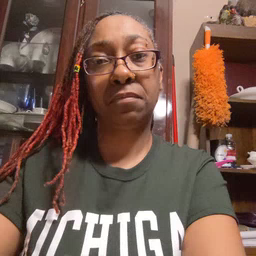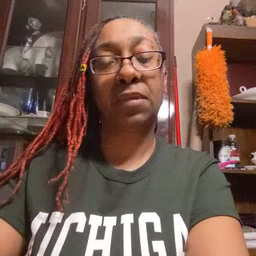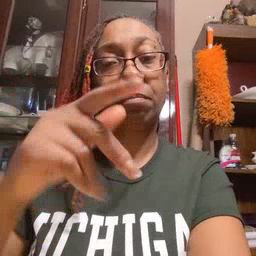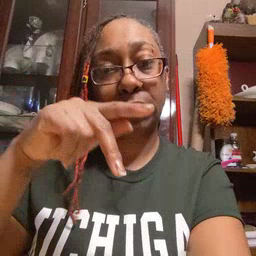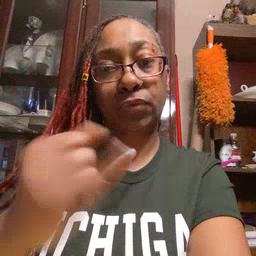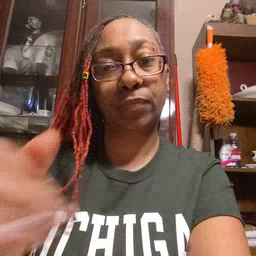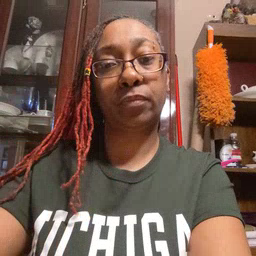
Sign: pajamas